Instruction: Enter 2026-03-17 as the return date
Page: home
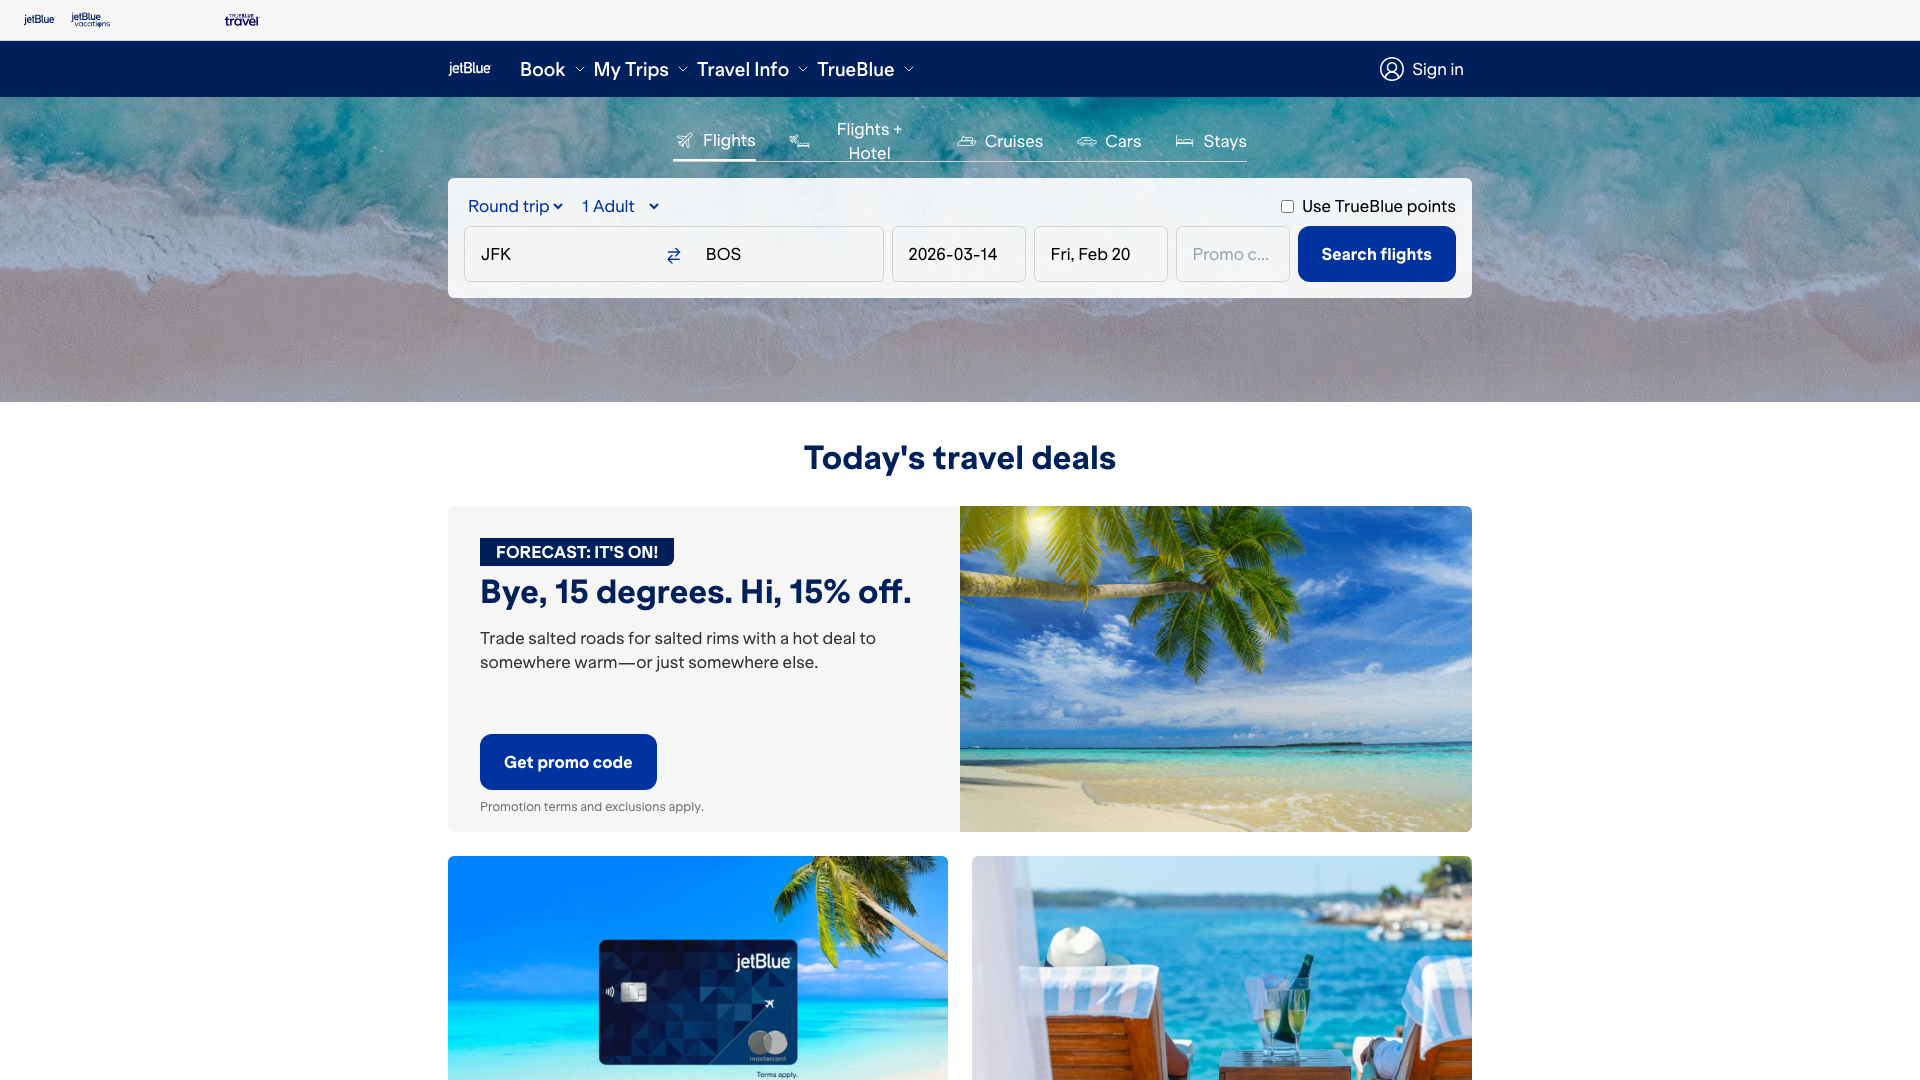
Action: type